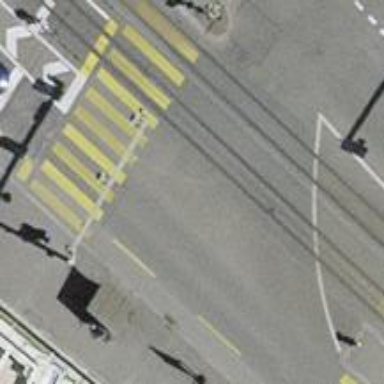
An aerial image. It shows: Tram level crossing on the railway.